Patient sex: F
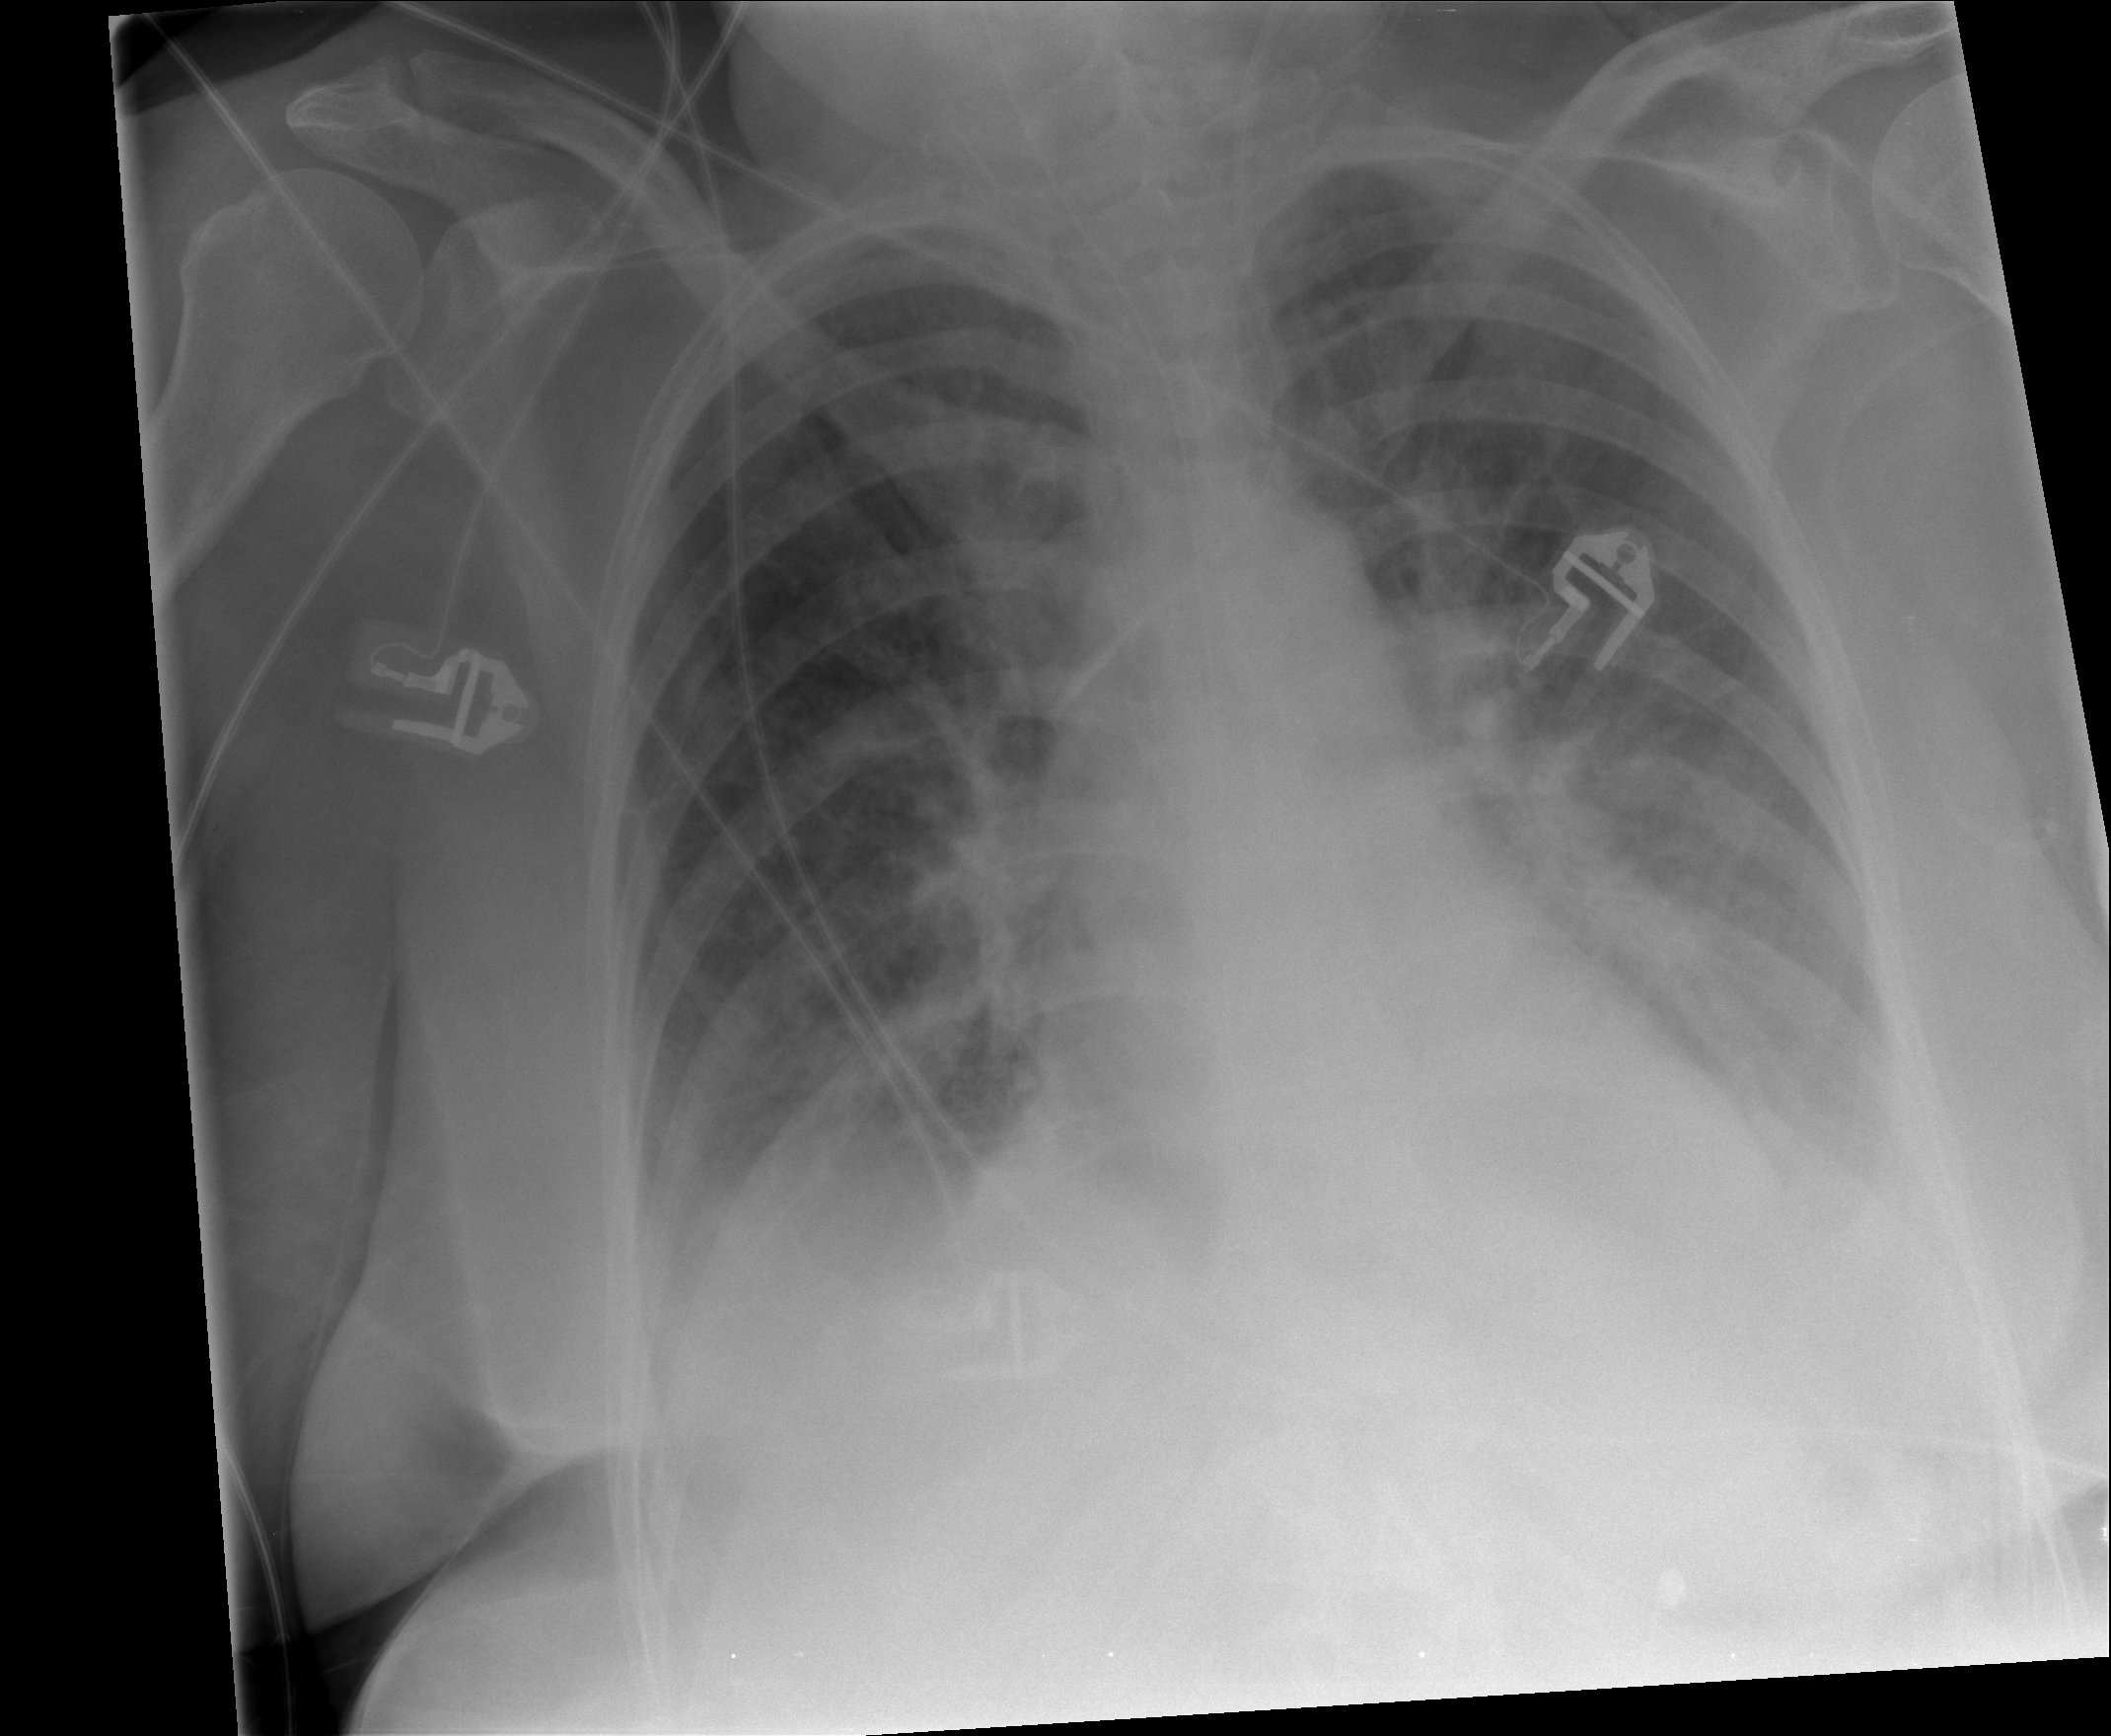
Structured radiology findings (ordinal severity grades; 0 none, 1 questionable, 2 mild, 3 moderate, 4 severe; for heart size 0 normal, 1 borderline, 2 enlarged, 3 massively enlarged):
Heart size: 2
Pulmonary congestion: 2
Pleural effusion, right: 2
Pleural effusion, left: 2
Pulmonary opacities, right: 2
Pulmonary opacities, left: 1
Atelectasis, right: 2
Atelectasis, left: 2